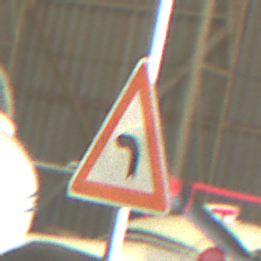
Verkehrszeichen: KurveLinks
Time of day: Midday
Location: Indoor (Urban)
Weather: NotSpecified
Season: NotSpecified
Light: Natural